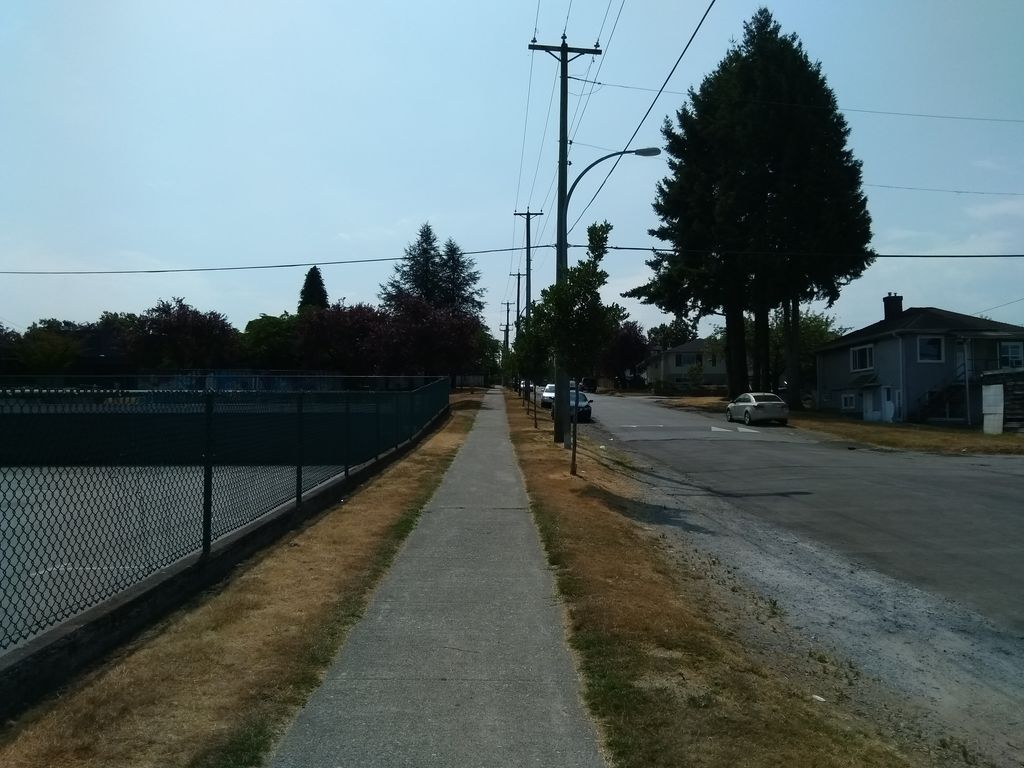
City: vancouver